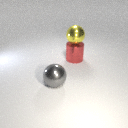
large yellow metal sphere above large red metal cylinder